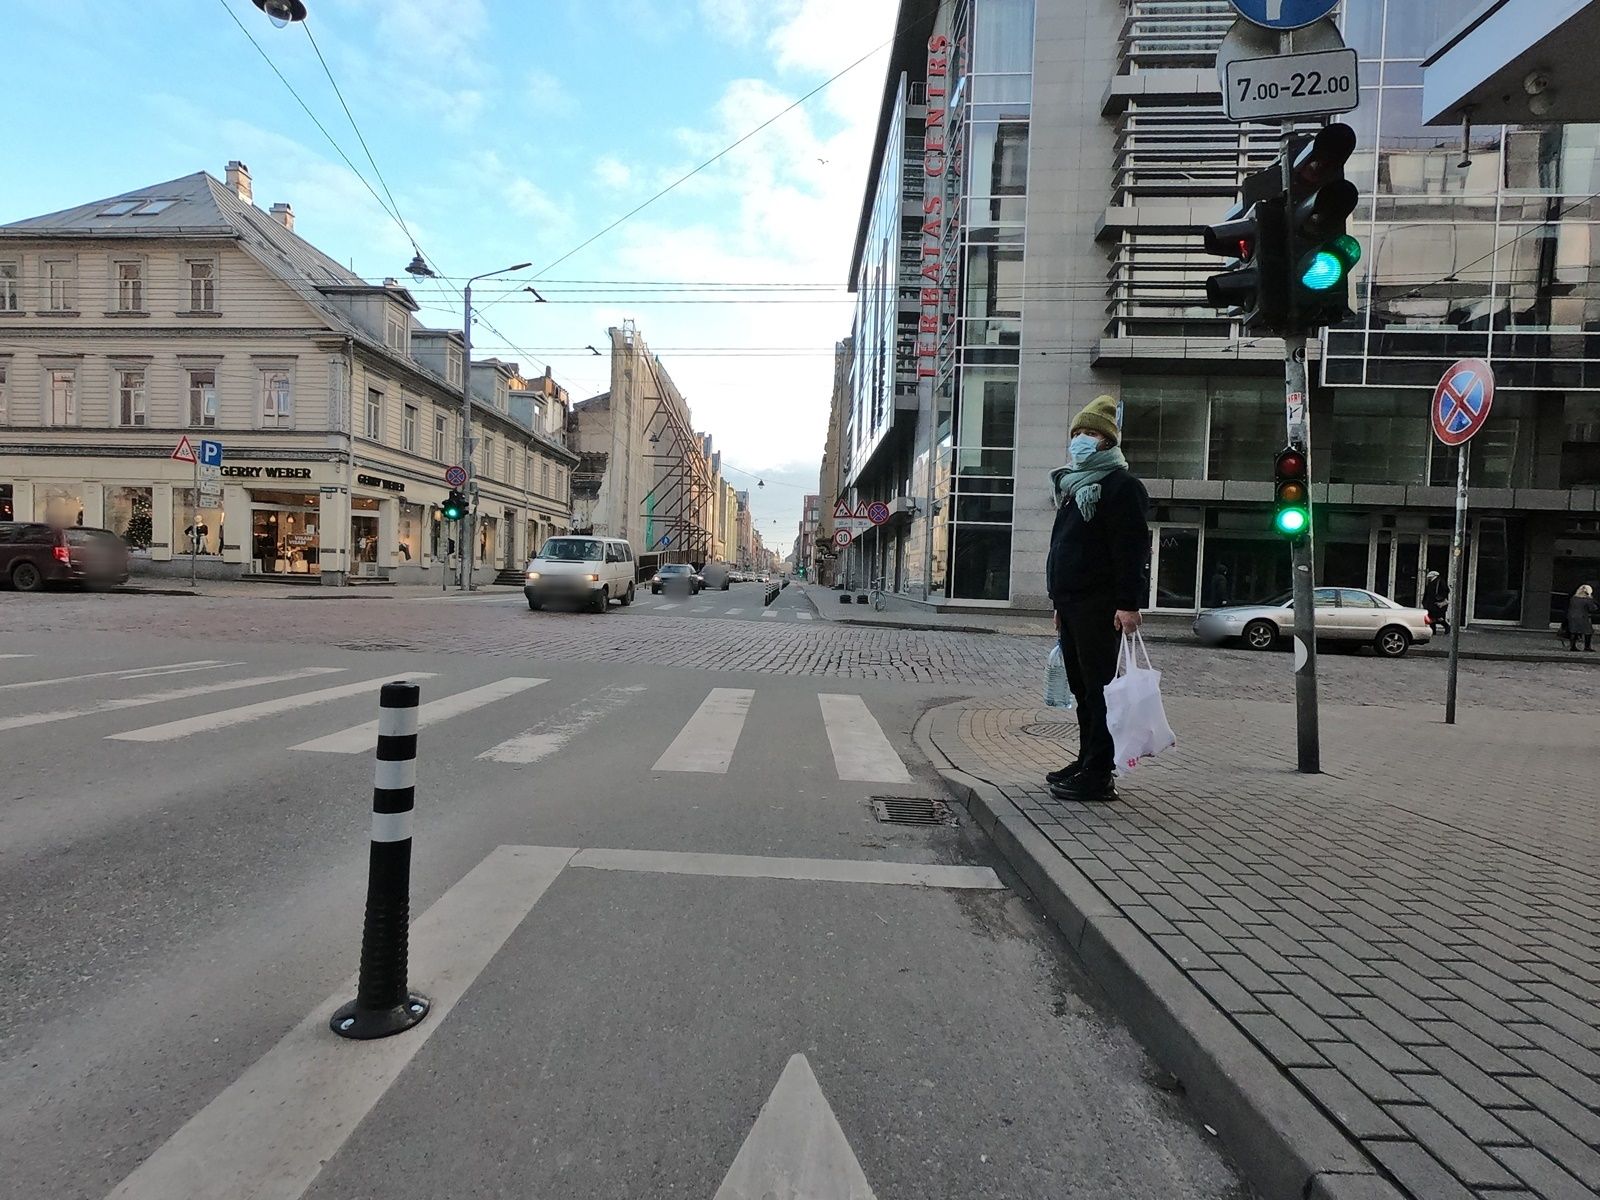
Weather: clear
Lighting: day
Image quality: good
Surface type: walking surface
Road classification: cycleway
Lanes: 2
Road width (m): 1.0
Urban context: urban centre
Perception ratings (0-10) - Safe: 3.7, Lively: 8.78, Beautiful: 6.65, Boring: 3.6, Depressing: 3.95, Wealthy: 8.21